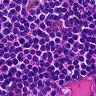
Metastatic tissue present: no